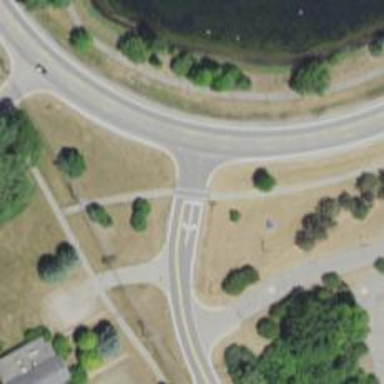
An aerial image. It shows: Crossing on the road.